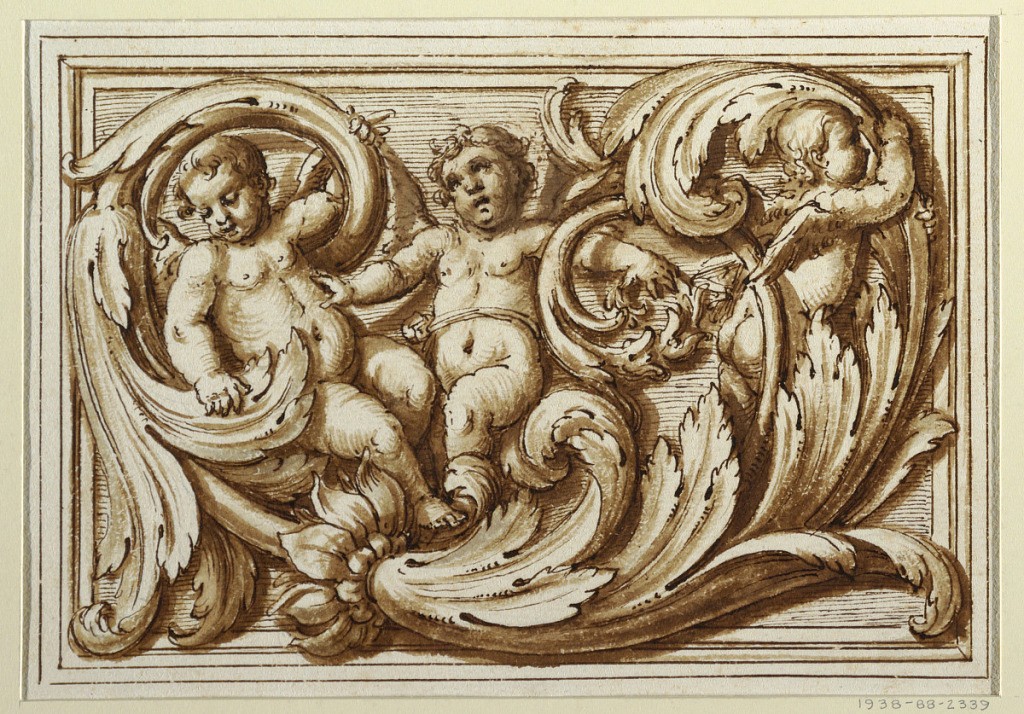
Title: One of a set of projects for a title page and the decoration of a horizontal panel
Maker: Francesco Bedeschini, Italian
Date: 1675-1699
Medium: Pen, brush, sepia
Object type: Drawing
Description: The panel has an elaborated frame, the outermost borderline of which is framing the drawing. Ancanthis rinceau with three putti. Intended to be engraved